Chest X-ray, PA view. Patient: 42 years old, sex M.
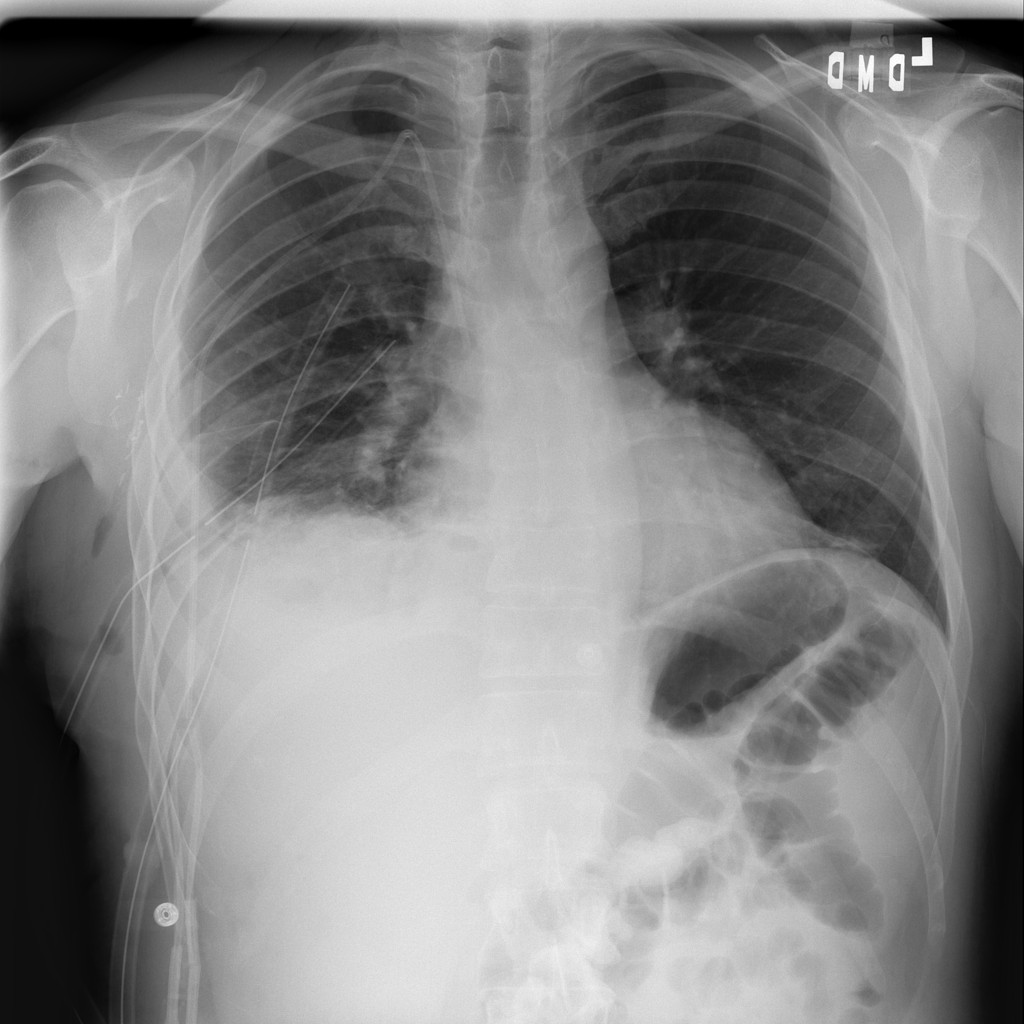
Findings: Atelectasis, Effusion, Emphysema, Infiltration